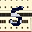
Label: 5